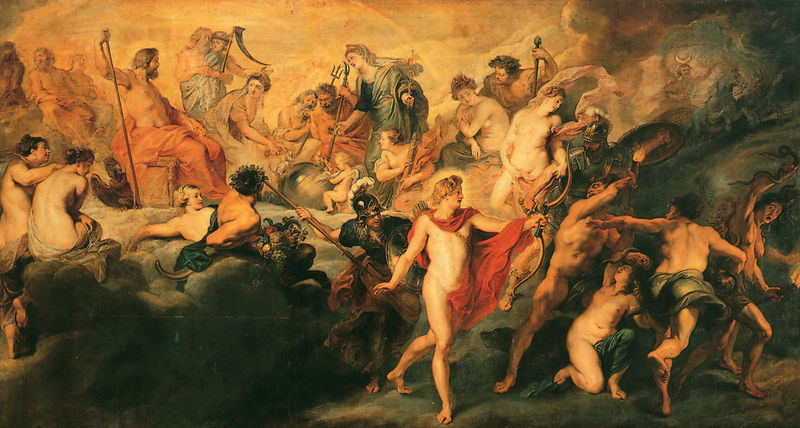
Titel: Götterrat
Künstler: Peter Paul Rubens
Institution: Paris, Musée du Louvre
Schlagwörter: gott, himmel, nackt, wasser, frauen, menschen, rot, tuch, menge, barock, flus, thron, flucht, mond, antike, sichel, raub, orgie, rom, jesus, götter, hölle, jüngstes gericht, teufel, olymp, griechenland, speer, jupiter, odysseus, amor, helden, apollo, armor, dämonen, neptun, ares, sünder, dreizack, poseidon, sodaten, raub der sabinerinnen, mondsicel, dyonsiseus